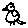
Label: bird